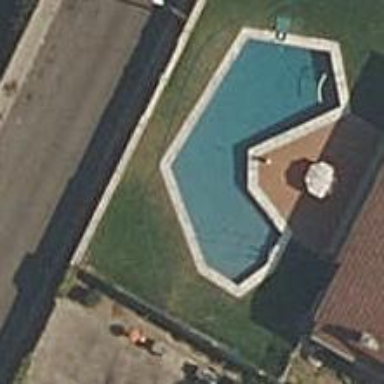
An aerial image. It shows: Swimming pool located in leisure land.